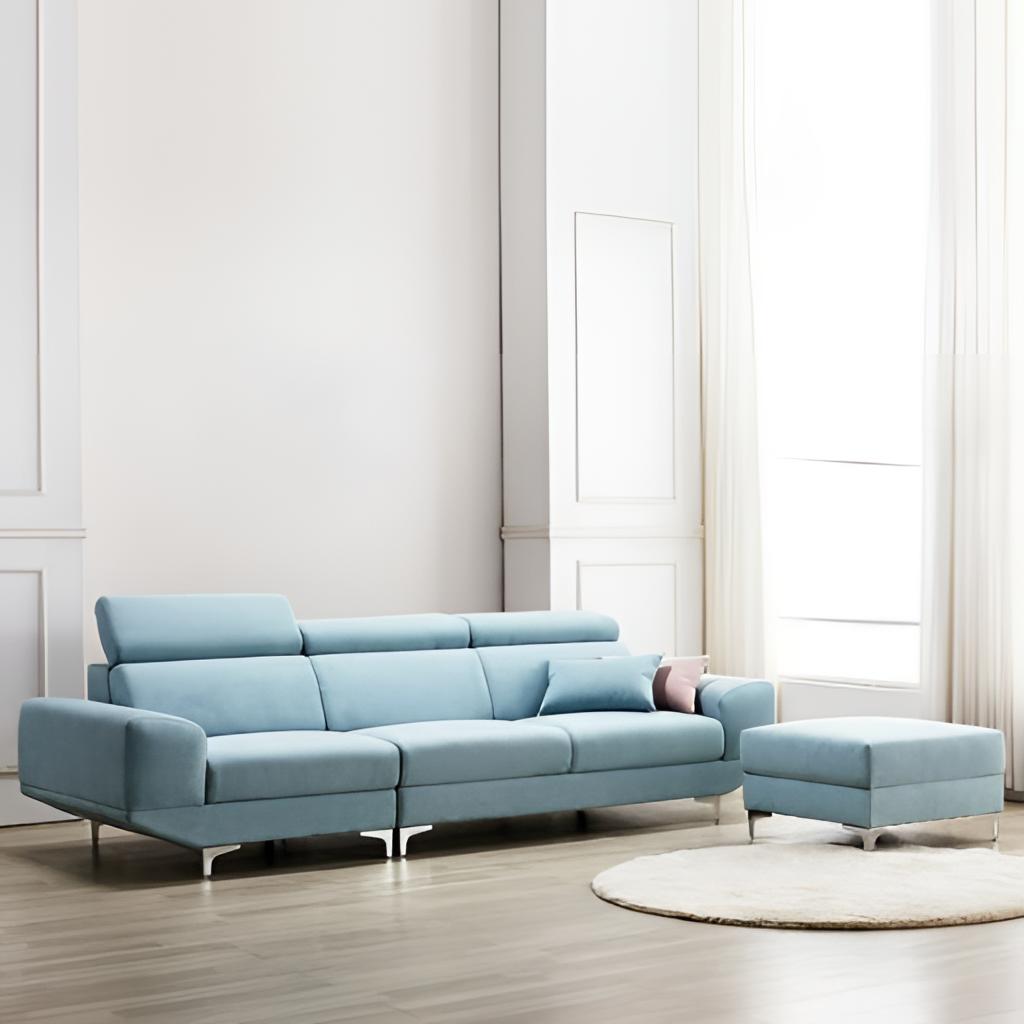
fabric sectional sofa, living room, beige wood flooring, with plank pattern, paint wallpaper, with solid pattern, modern